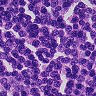
Metastatic tissue present: no